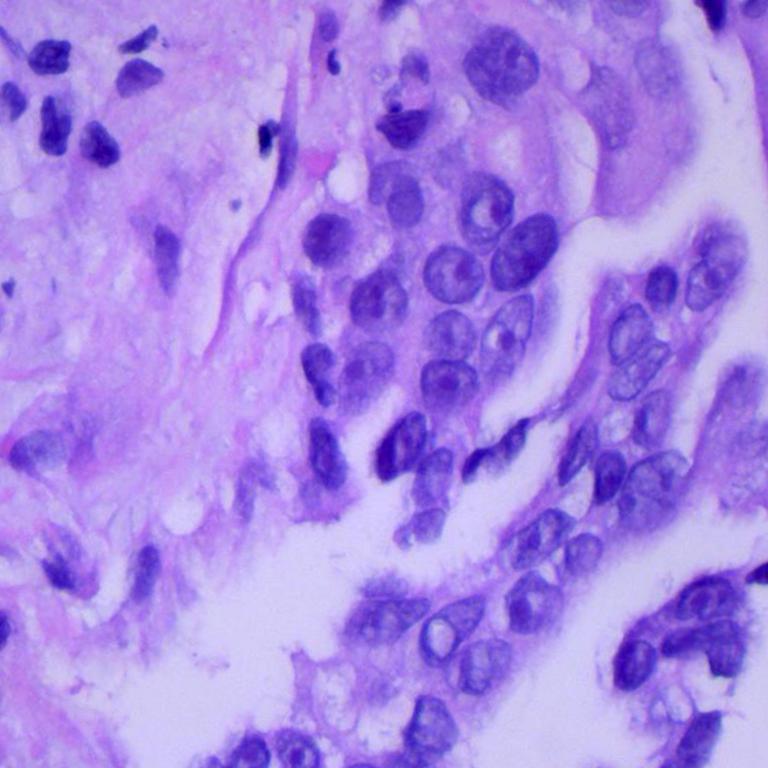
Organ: lung
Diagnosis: adenocarcinomas